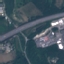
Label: Highway